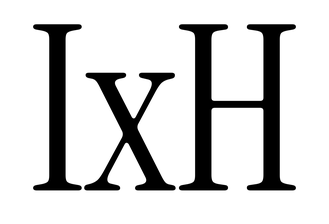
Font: InstrumentSerif-Regular